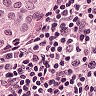
Metastatic tissue present: yes